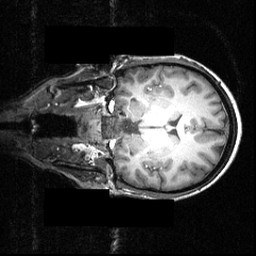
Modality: T1w
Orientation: coronal
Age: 24
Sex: female
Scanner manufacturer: siemens
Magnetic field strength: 3.951 T
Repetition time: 1.5 s
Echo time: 0.00335 s